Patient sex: F
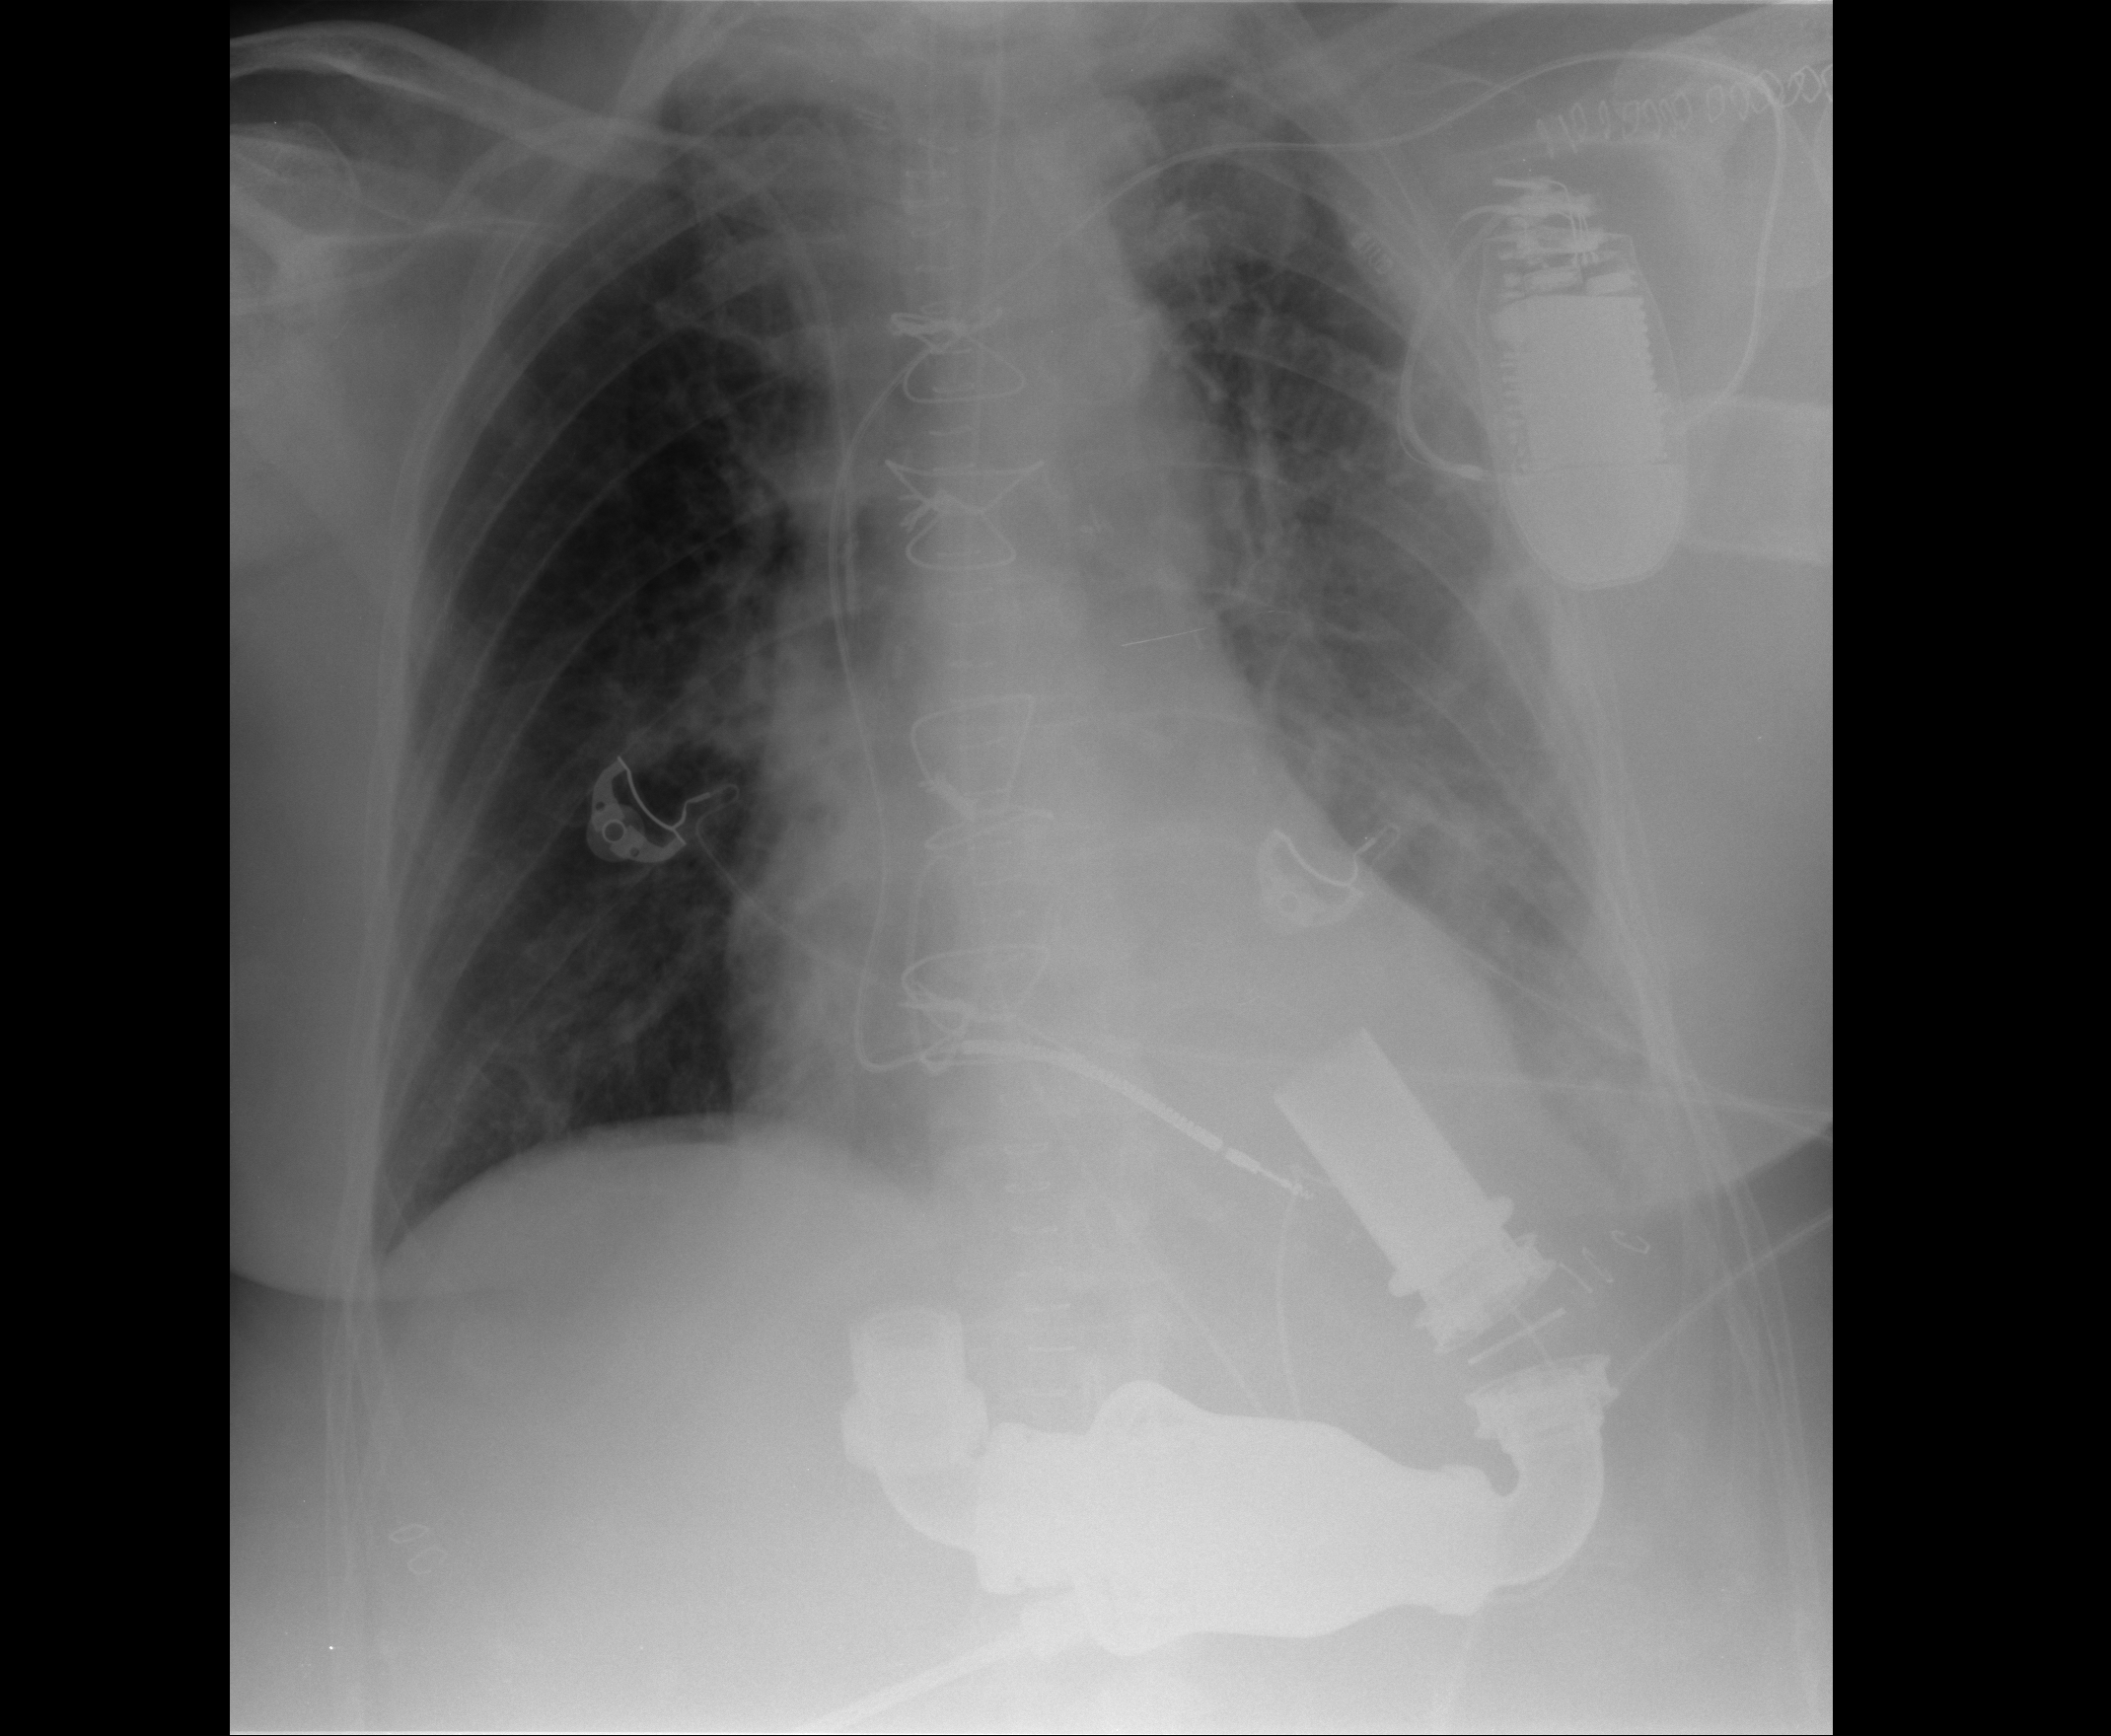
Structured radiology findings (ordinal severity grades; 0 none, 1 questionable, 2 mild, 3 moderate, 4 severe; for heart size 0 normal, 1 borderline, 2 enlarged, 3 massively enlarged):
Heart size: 2
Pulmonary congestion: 1
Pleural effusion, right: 0
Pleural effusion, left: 2
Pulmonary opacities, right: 0
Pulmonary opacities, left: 1
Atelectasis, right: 0
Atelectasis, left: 3